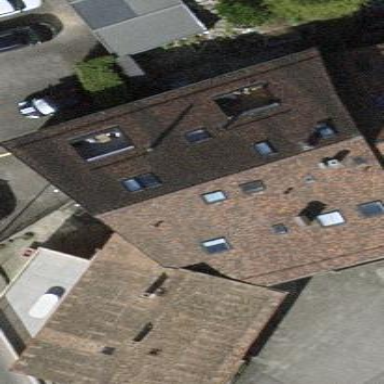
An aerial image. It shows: Residential building with saltbox roof shape.